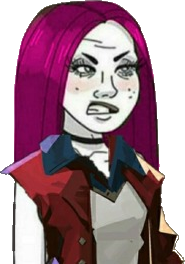
Label: 5_E-Thot